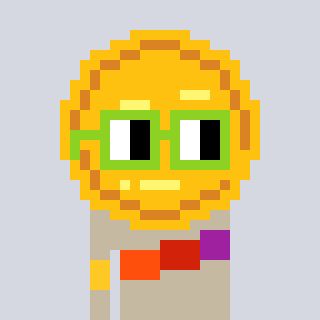
a pixel art character with square light green glasses, a medal-shaped head and a bege-colored body on a cool background